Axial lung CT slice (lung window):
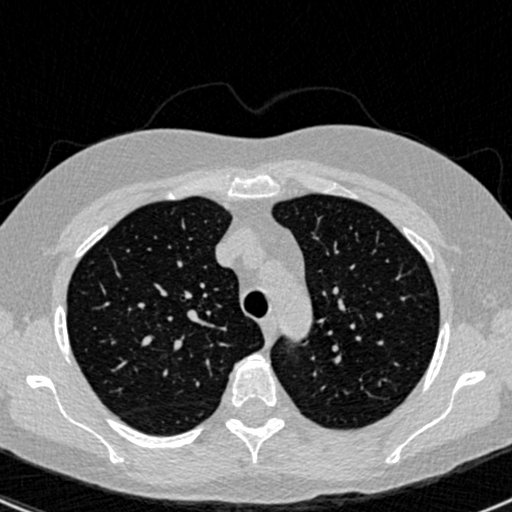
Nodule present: no